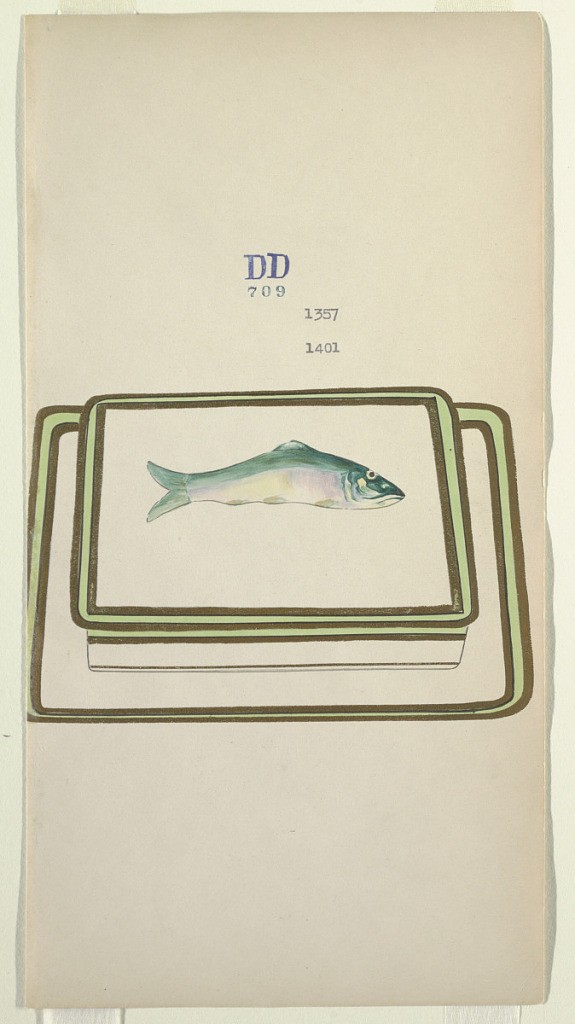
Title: Design for a Box
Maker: Noritake, Japan and New York, New York, USA
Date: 1880–1910
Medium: Brush and watercolor, gold, black gouache, graphite on cream paper
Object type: Drawing
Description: Design for a rectangular box outlined in green and gold decorated on top with a green-blue fish.